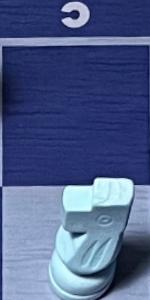
Label: Knight_White